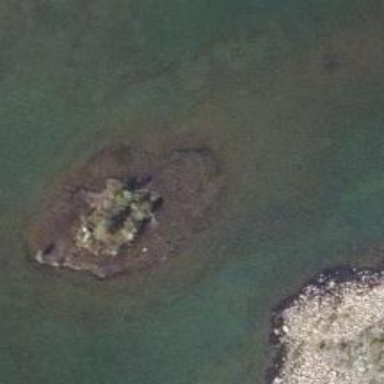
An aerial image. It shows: Islet.